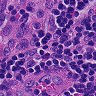
Metastatic tissue present: yes